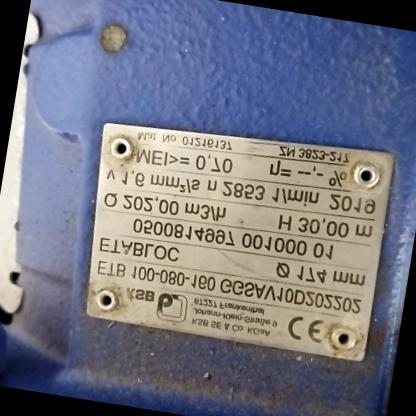
Klasa: tabliczka-znamionowa